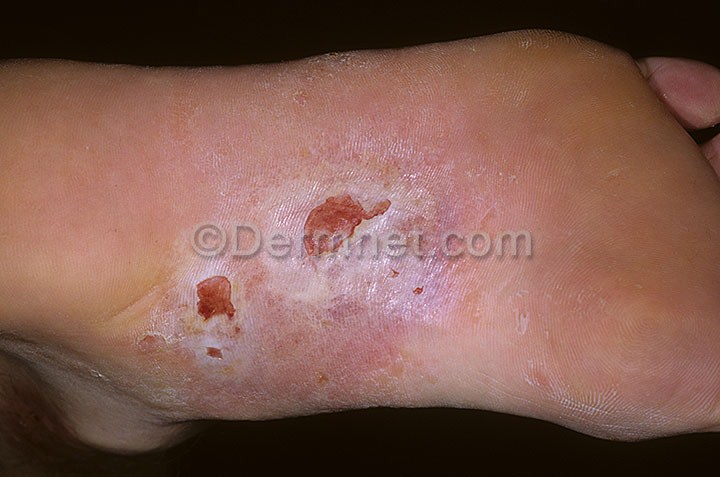
Disease: Eczema Photos